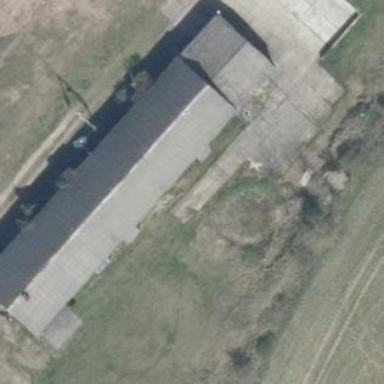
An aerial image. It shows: Farm auxiliary building.